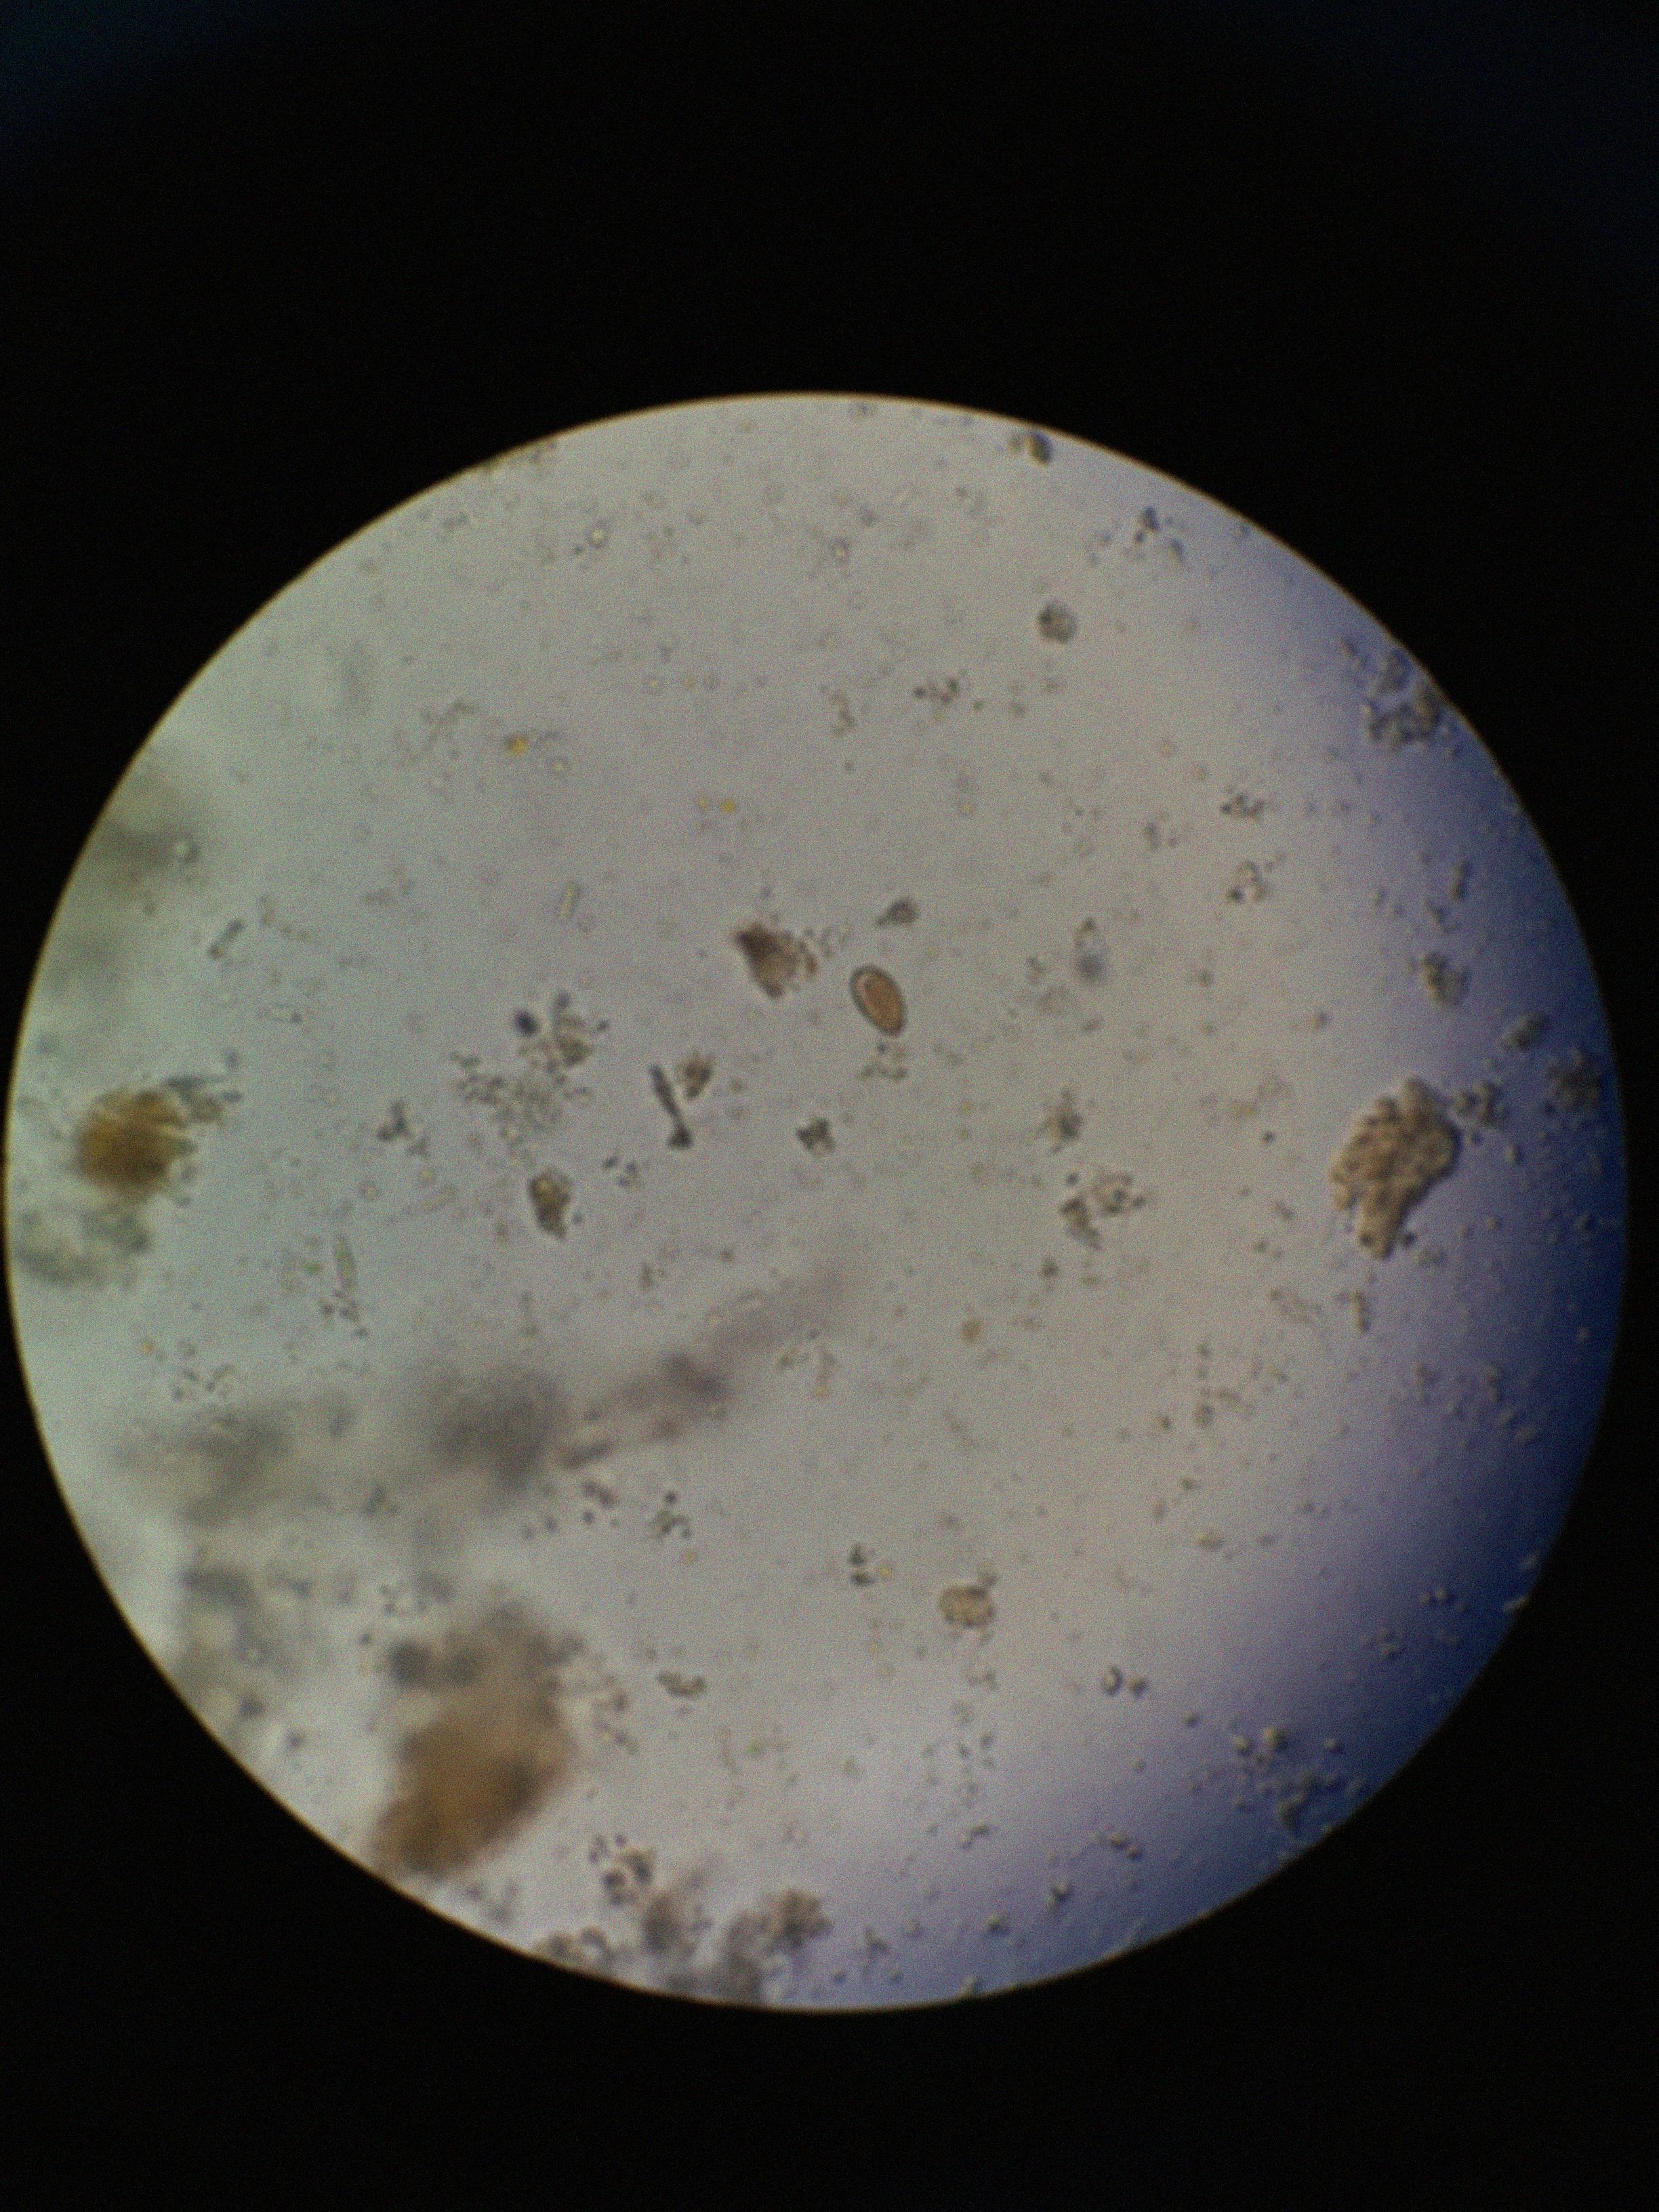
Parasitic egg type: Opisthorchis viverrine